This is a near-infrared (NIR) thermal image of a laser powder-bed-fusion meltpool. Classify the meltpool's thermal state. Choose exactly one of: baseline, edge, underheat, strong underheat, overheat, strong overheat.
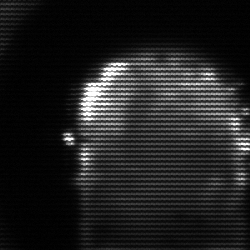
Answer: baseline